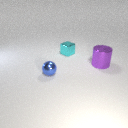
large purple metal cylinder to the right of small blue metal sphere